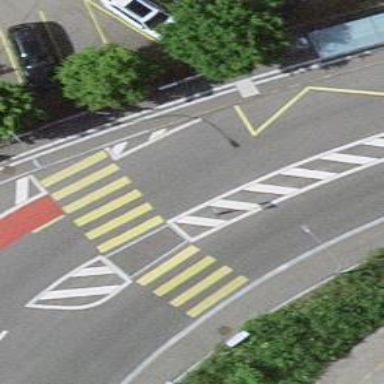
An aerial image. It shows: Uncontrolled road crossing with pedestrian island.